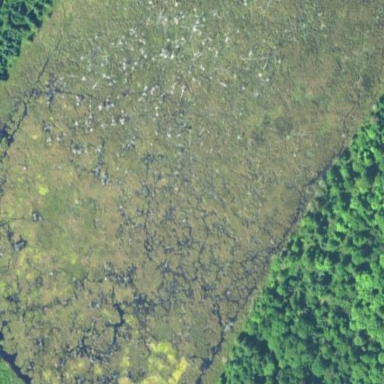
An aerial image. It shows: Bog wetland.